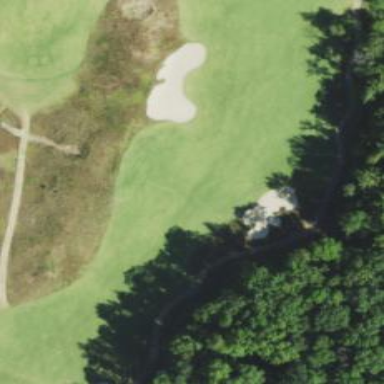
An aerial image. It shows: Golf fairway surrounded by grass.